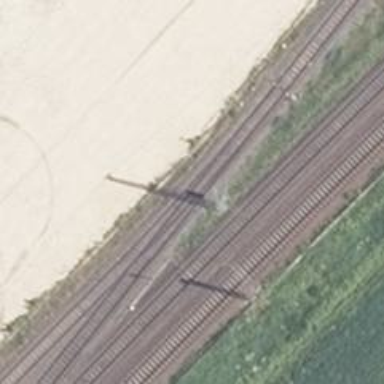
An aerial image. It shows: Railway switch.